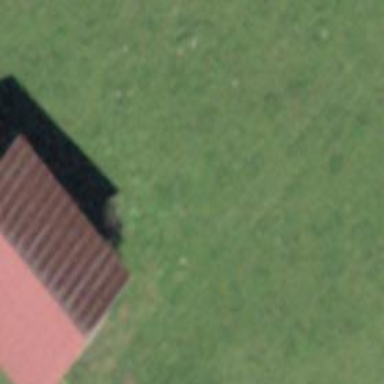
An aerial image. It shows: Farm auxiliary building.